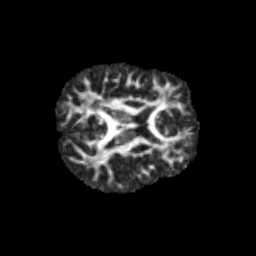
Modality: FA
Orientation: axial
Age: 13
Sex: male
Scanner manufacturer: siemens
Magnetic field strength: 3 T
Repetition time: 3.8 s
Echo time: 0.07 s